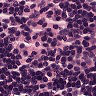
Metastatic tissue present: no